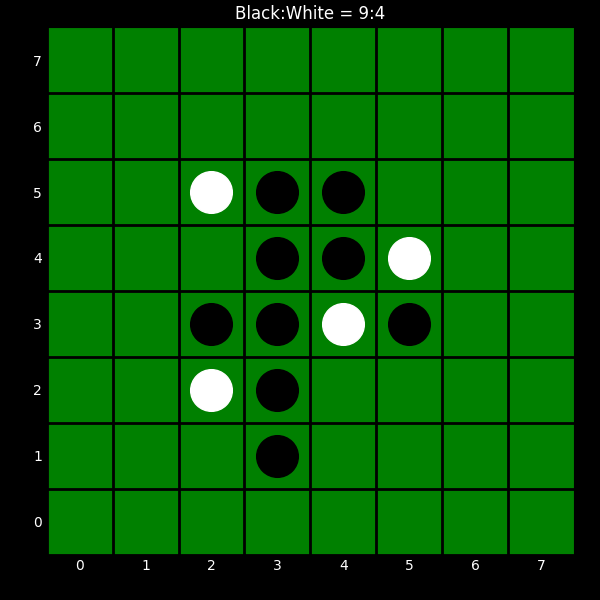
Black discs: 9
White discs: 4